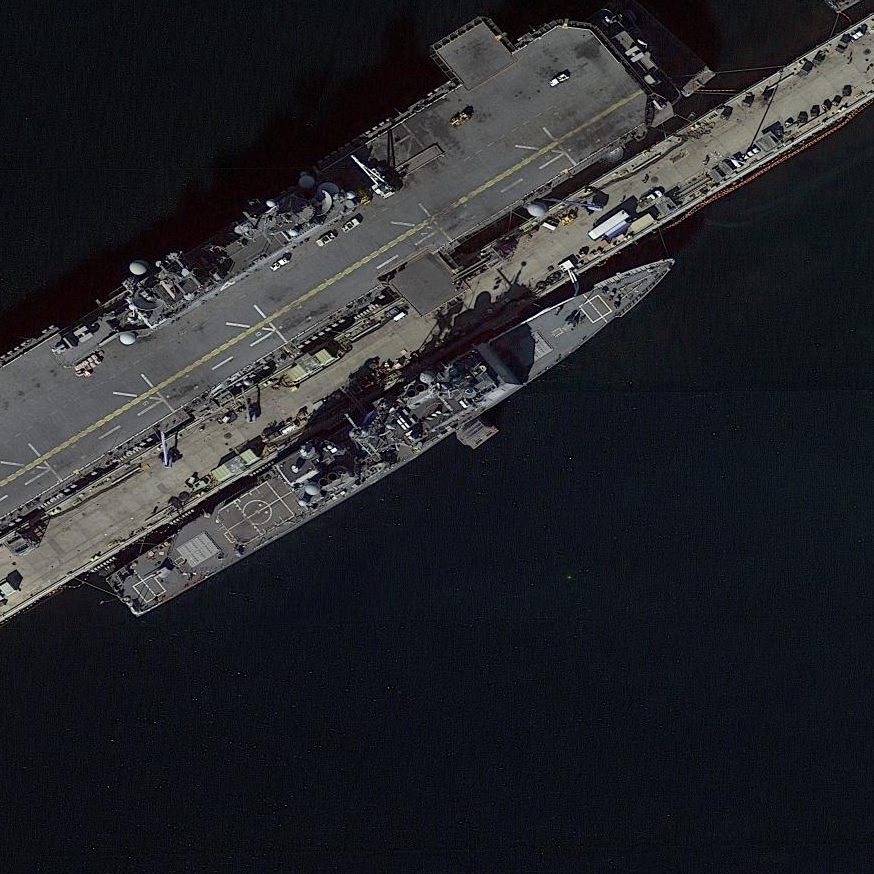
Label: cruiser